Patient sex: M
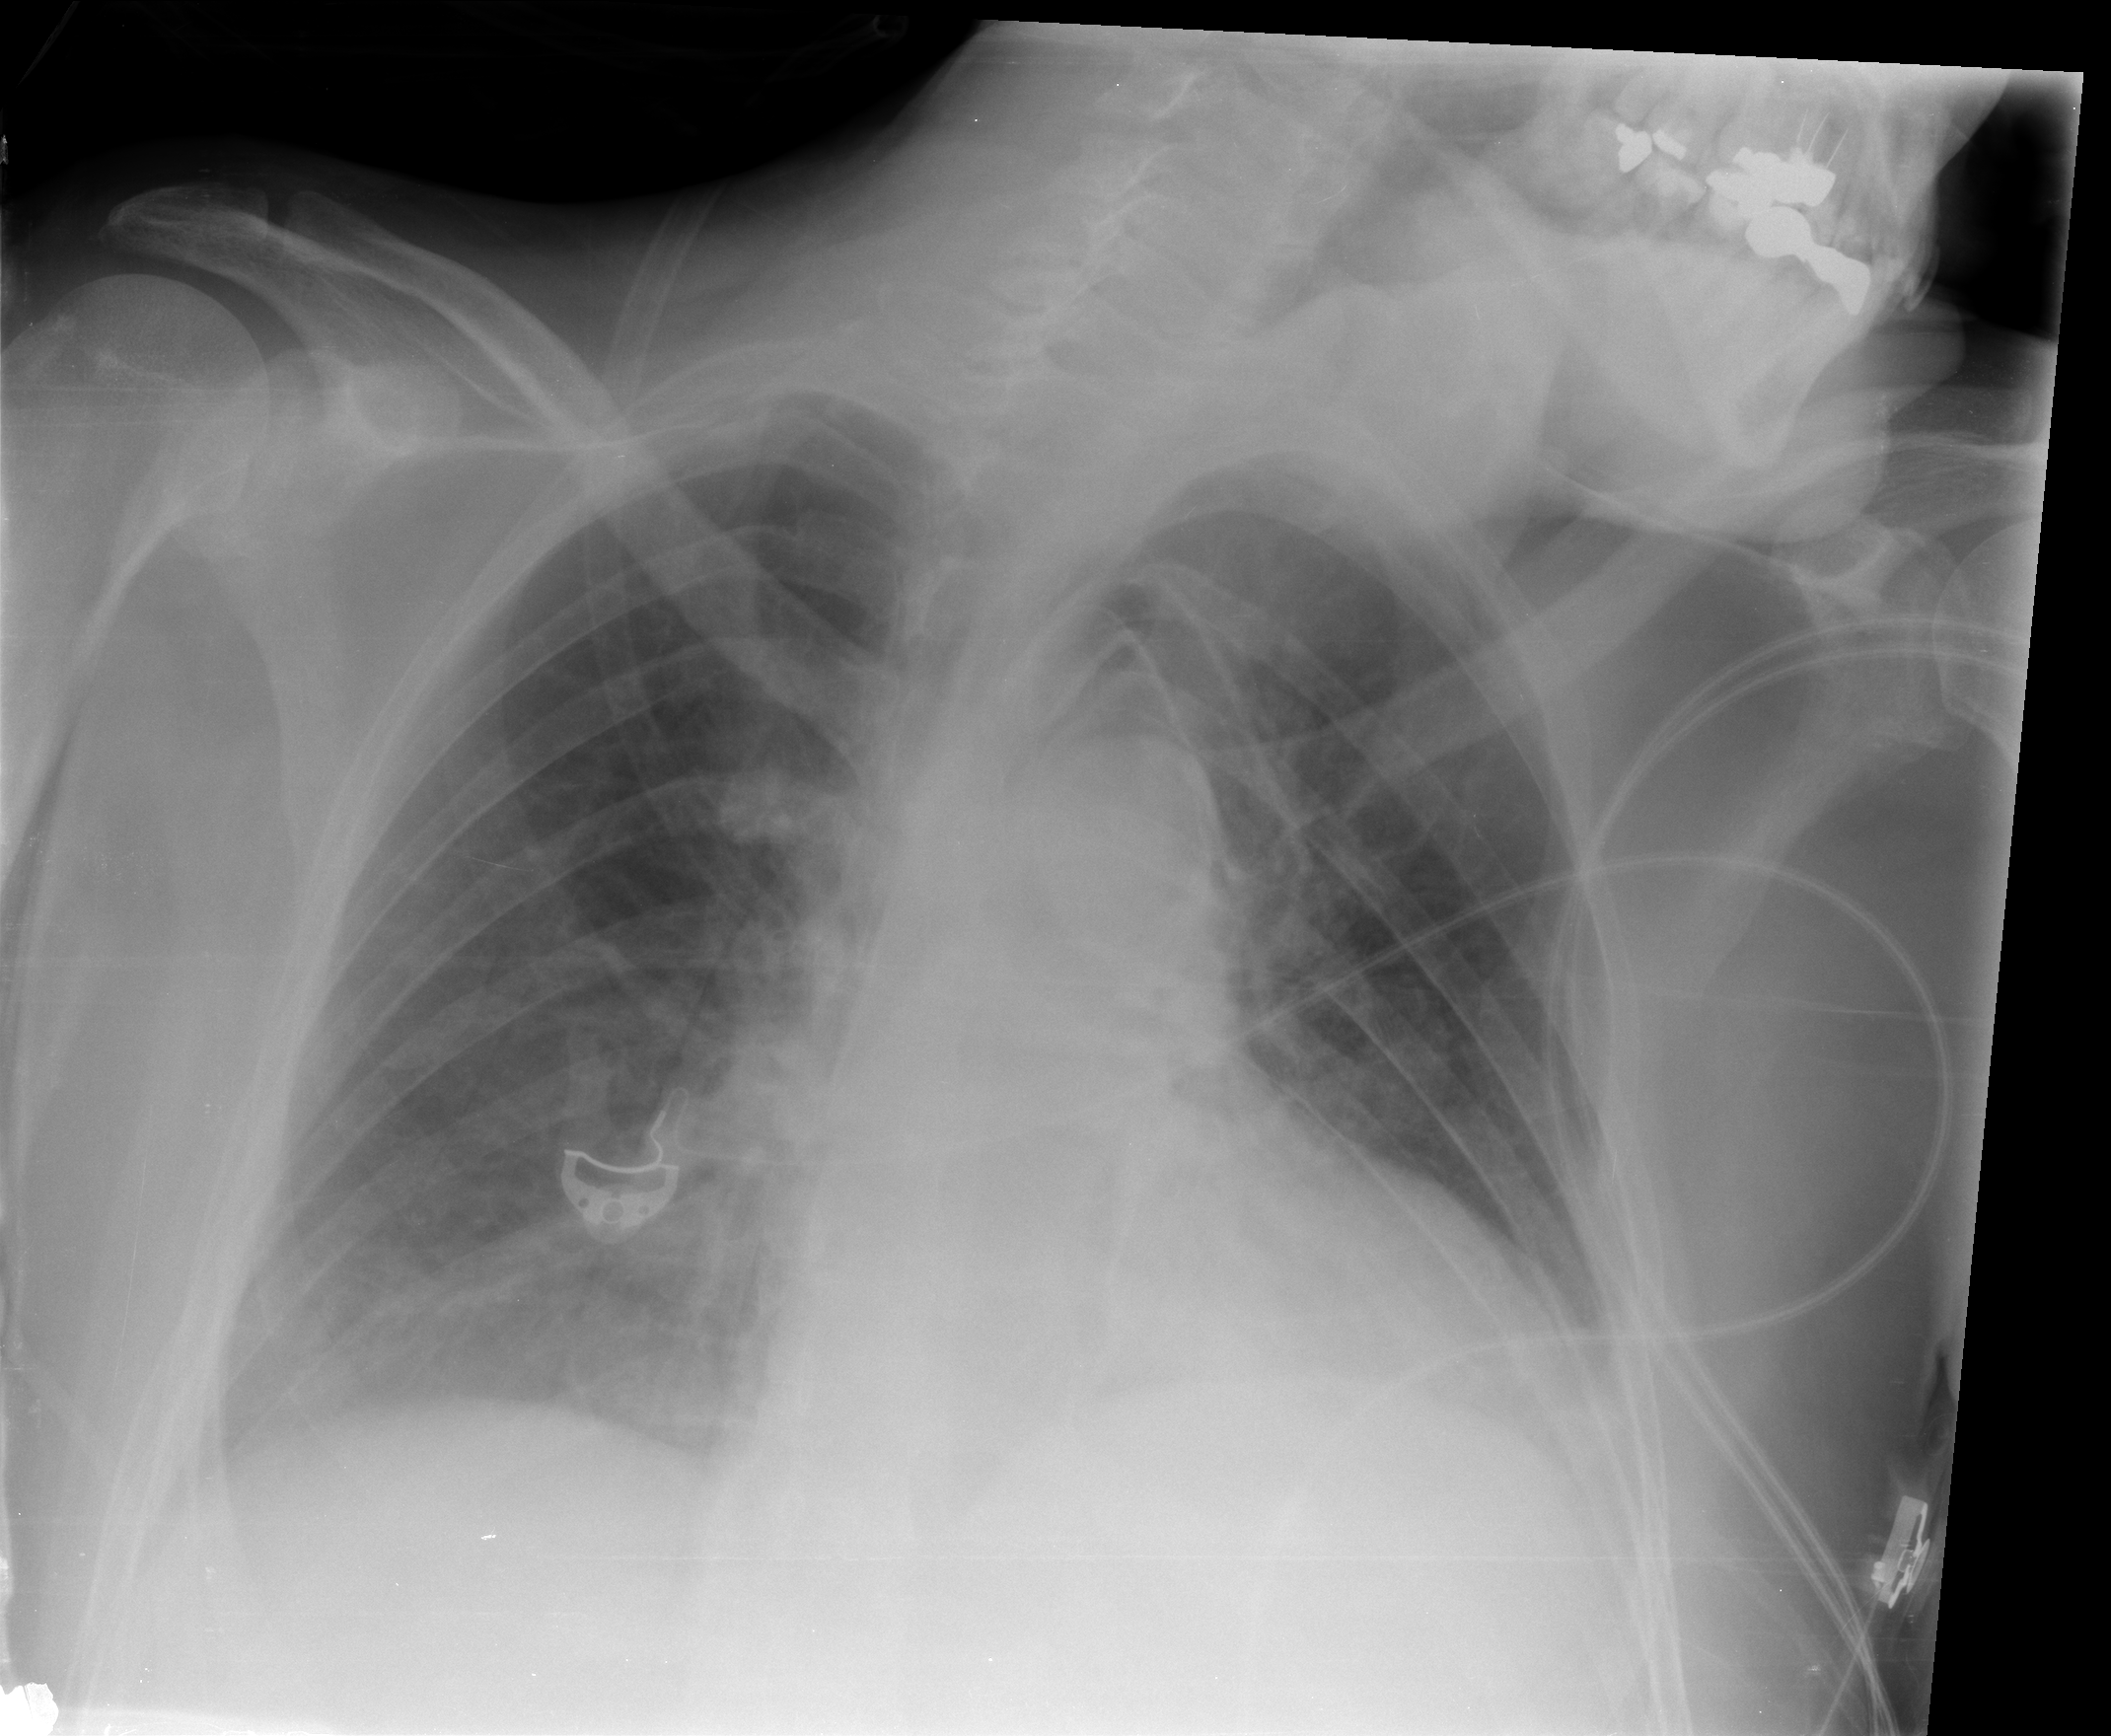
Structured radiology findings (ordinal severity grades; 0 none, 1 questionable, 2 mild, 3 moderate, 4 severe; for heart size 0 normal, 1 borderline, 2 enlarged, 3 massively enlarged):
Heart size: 2
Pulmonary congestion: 0
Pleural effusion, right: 0
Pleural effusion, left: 1
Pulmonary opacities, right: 0
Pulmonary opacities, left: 0
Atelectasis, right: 0
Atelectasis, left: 0